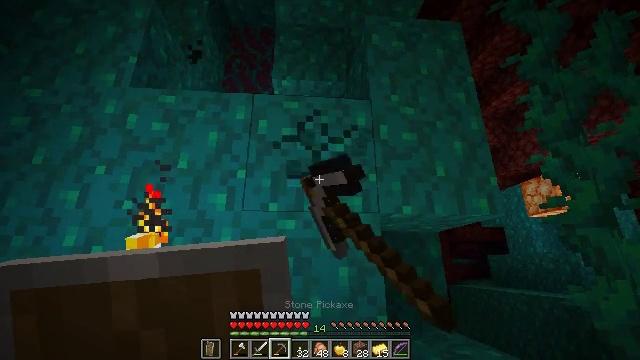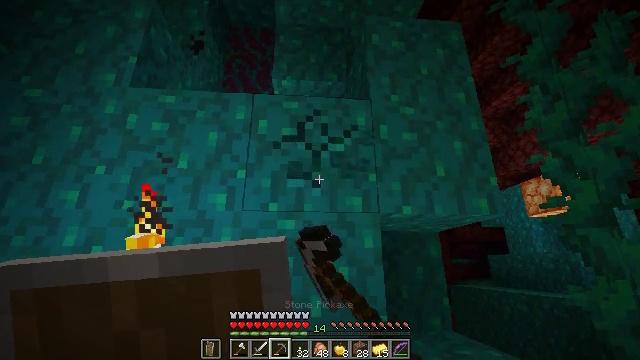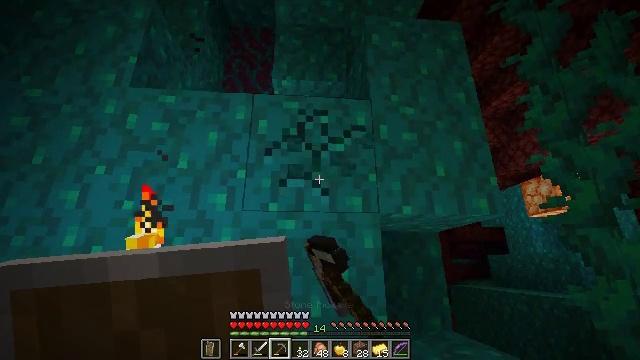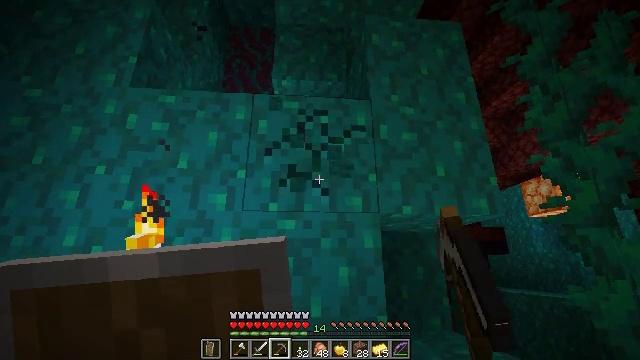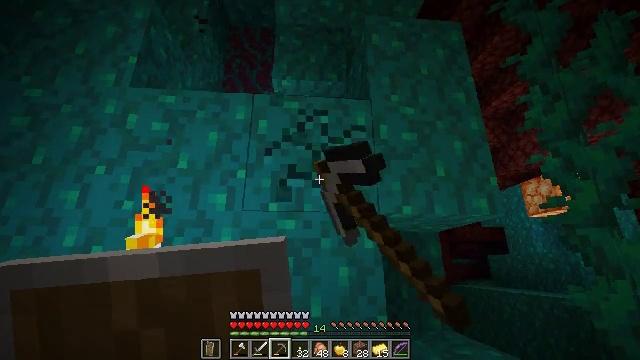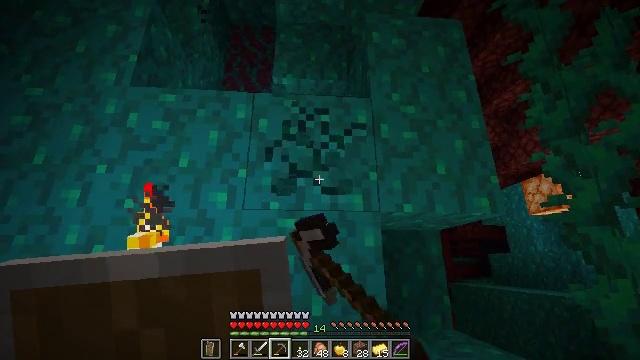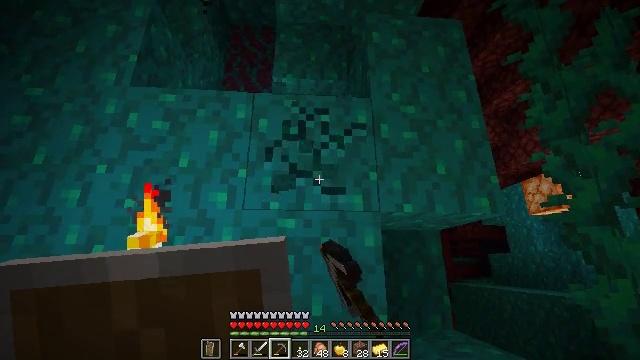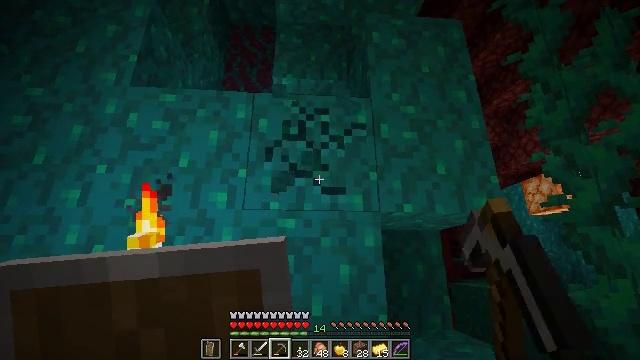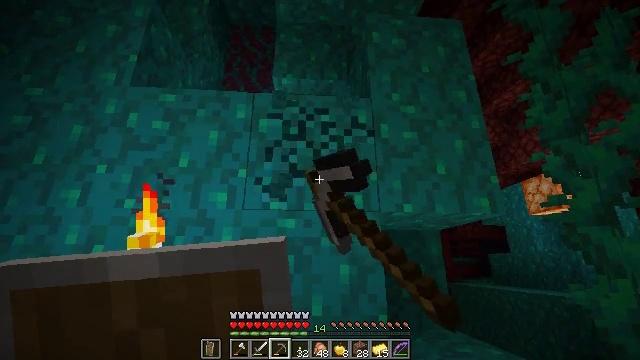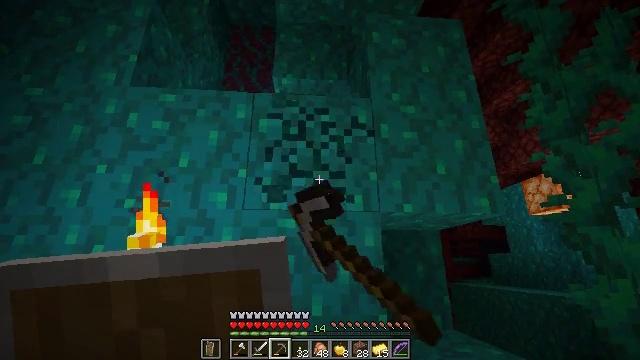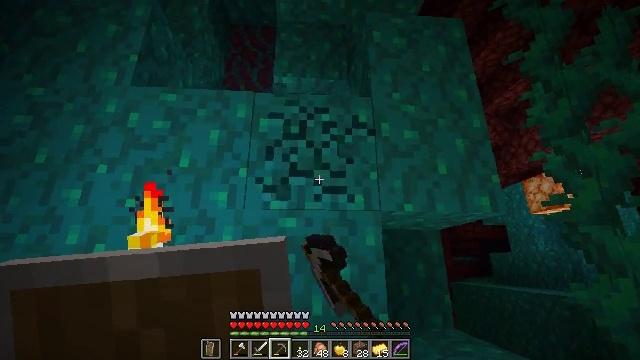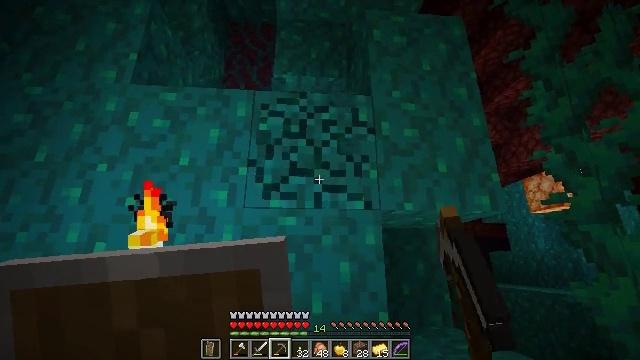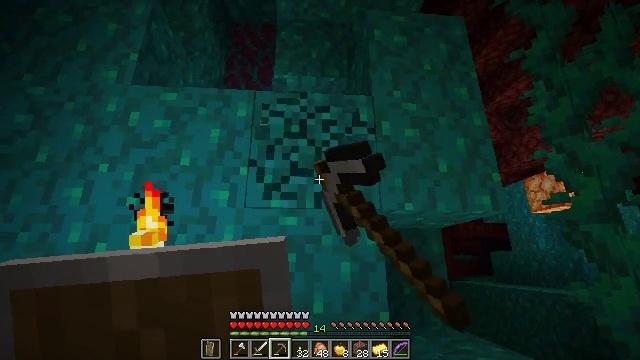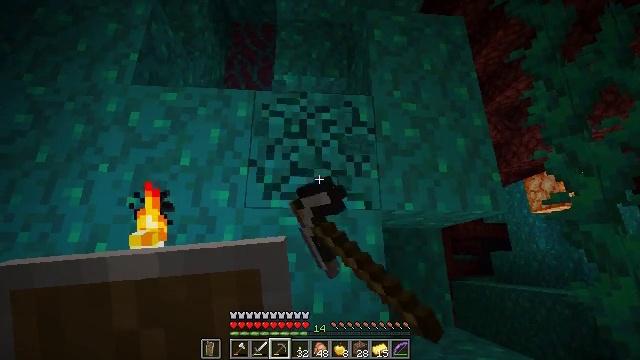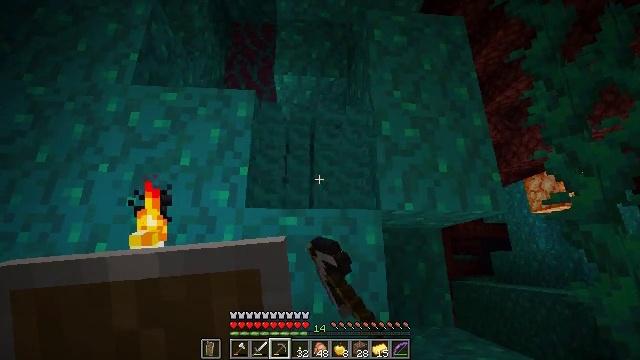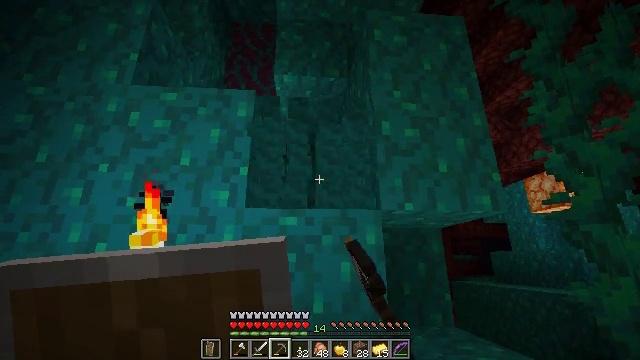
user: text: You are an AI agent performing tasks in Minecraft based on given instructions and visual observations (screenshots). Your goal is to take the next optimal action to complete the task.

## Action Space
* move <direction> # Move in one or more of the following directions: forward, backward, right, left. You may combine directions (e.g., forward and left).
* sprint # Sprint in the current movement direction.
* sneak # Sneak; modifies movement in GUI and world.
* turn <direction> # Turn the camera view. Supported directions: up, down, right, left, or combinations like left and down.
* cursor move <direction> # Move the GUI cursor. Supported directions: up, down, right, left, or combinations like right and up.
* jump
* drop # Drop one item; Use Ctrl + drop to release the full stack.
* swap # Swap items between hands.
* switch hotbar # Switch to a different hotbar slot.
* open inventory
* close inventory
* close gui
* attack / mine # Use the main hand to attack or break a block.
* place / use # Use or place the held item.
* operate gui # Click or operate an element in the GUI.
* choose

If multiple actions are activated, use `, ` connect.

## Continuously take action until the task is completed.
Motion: motion action
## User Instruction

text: Mine warped wart block.
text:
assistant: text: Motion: attack / mine
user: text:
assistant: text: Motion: attack / mine
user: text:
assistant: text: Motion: attack / mine
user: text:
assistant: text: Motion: attack / mine
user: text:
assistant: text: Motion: attack / mine
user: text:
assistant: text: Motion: attack / mine
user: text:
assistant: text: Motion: attack / mine
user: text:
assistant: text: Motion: attack / mine
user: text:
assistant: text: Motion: attack / mine
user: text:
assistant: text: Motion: attack / mine
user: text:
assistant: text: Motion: attack / mine
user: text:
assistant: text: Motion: attack / mine
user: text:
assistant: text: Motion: attack / mine
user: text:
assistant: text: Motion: attack / mine
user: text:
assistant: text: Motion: attack / mine
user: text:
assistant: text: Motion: attack / mine
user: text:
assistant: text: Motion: attack / mine
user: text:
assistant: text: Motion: attack / mine
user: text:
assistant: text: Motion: attack / mine